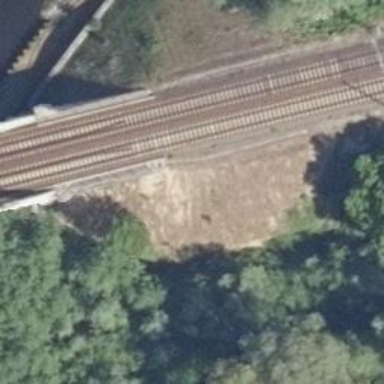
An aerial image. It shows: Bridge over railway with electrified contact lines.